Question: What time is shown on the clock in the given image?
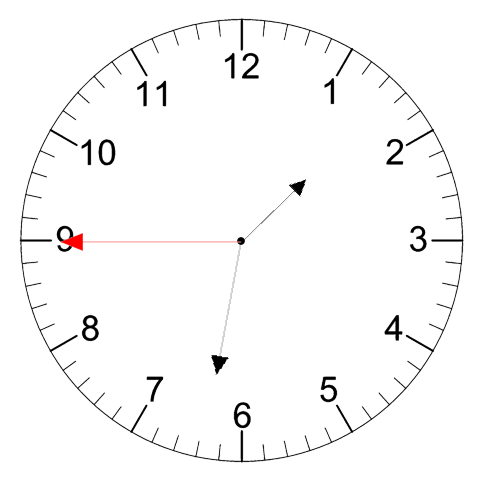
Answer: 01:31:45